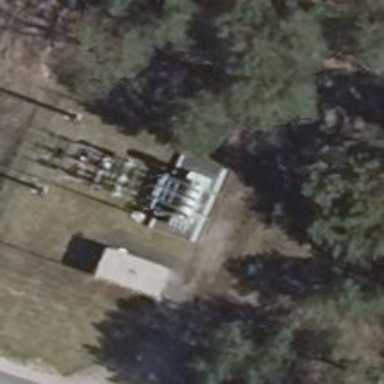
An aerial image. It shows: Outdoor location with transformer that serves as converter.